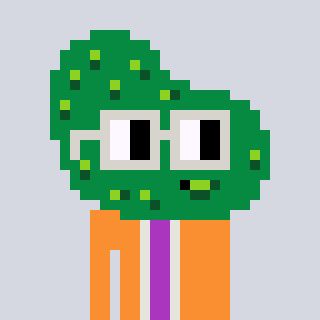
a pixel art character with square light gray glasses, a pickle-shaped head and a orange-colored body on a cool background